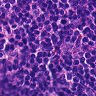
Metastatic tissue present: no